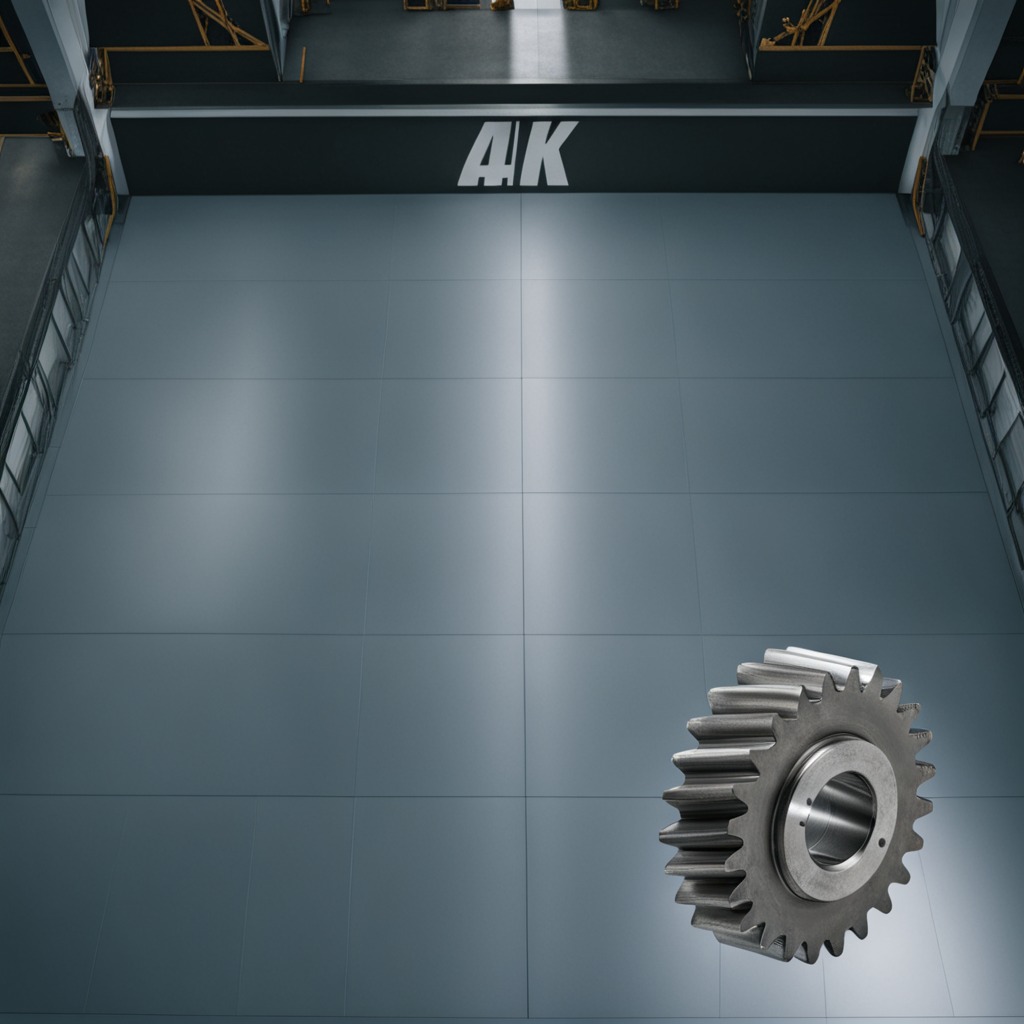
A steel gear with teeth lies on a toolbox surface in an airplane hangar workshop 8K.